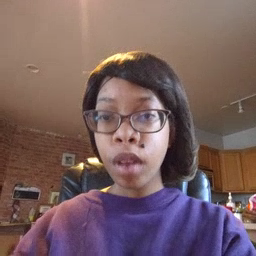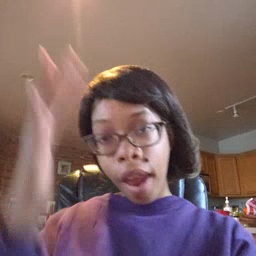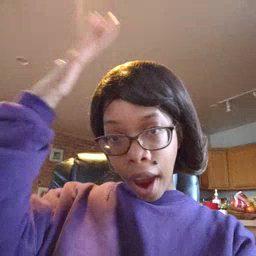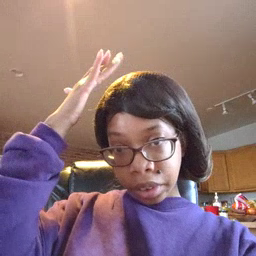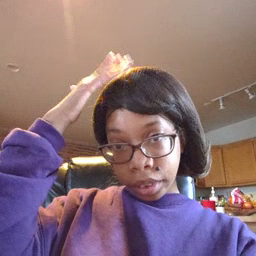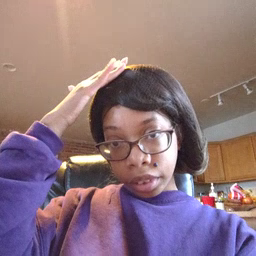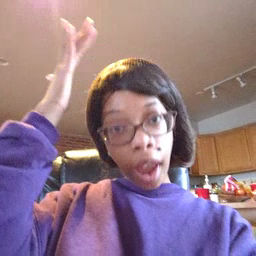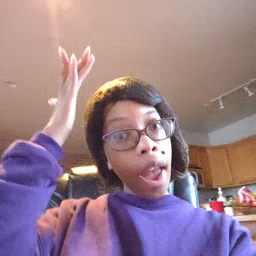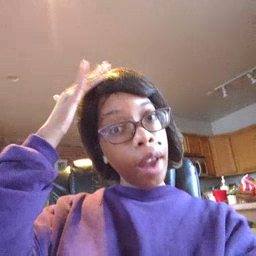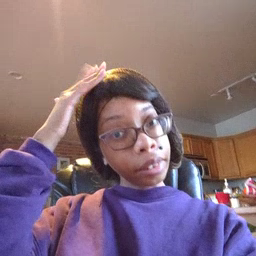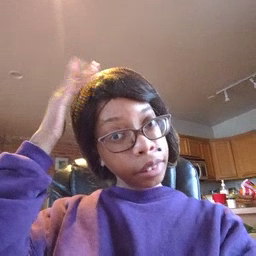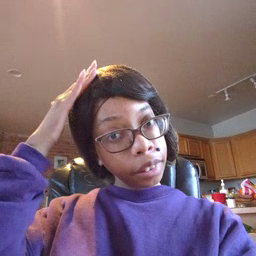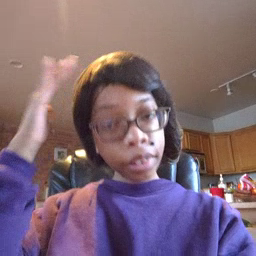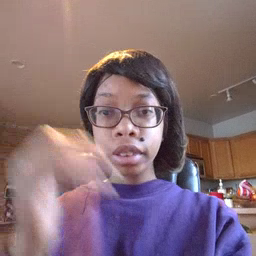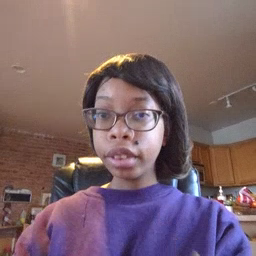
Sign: hat